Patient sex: M
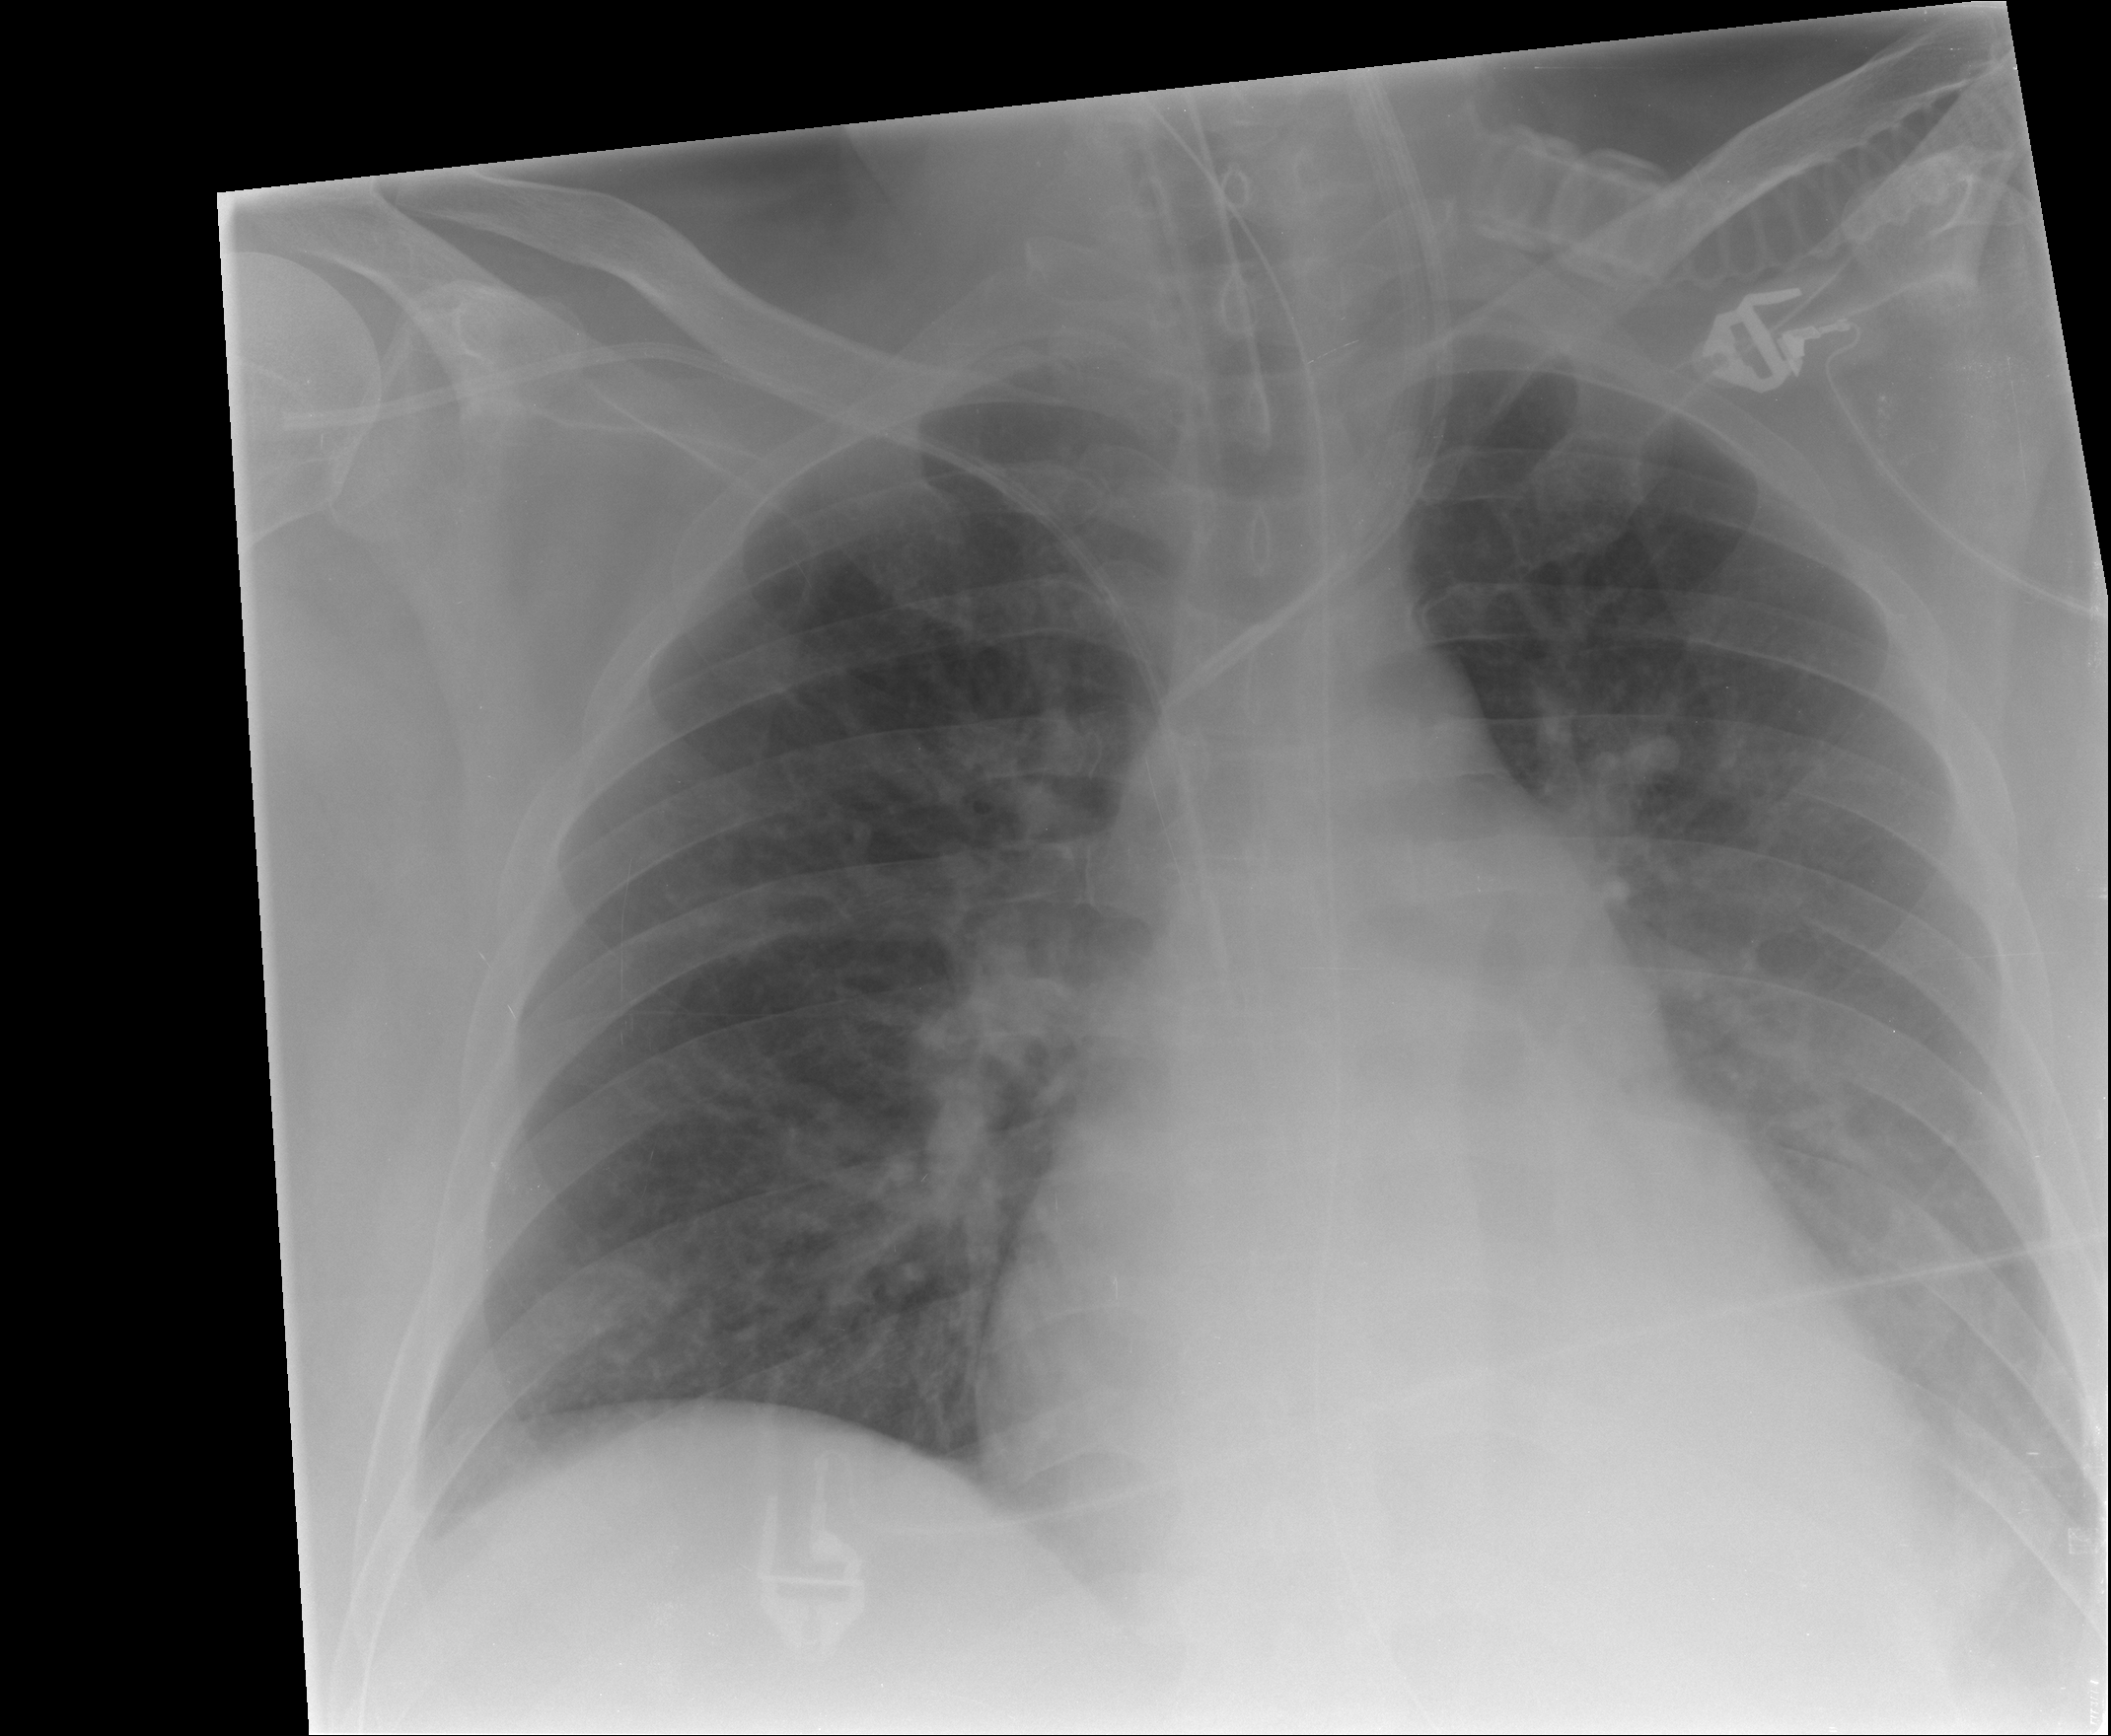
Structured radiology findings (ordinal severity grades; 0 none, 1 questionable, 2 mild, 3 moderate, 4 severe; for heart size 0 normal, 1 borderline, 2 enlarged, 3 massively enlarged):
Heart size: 2
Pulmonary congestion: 2
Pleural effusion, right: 0
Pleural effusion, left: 1
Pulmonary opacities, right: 0
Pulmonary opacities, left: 0
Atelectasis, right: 0
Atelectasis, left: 0